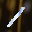
Label: 1